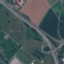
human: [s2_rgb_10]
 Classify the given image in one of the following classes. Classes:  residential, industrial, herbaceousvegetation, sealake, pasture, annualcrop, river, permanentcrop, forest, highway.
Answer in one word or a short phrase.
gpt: Highway